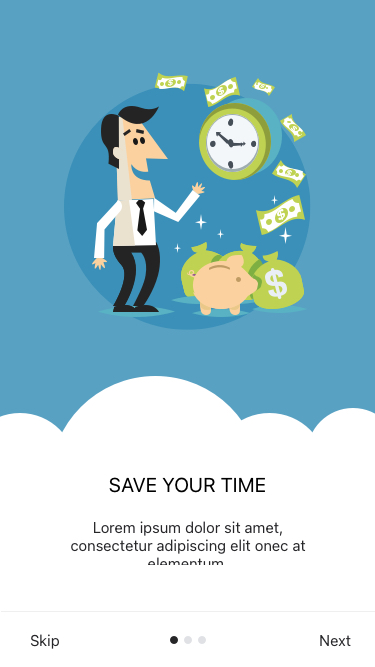
Text in this UI design:
Next
Skip
Lorem ipsum dolor sit amet, consectetur adipiscing elit onec at elementum.
Save your time